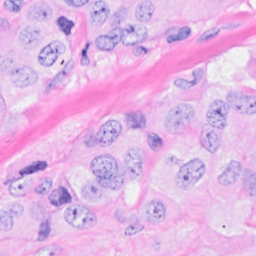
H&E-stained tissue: Breast